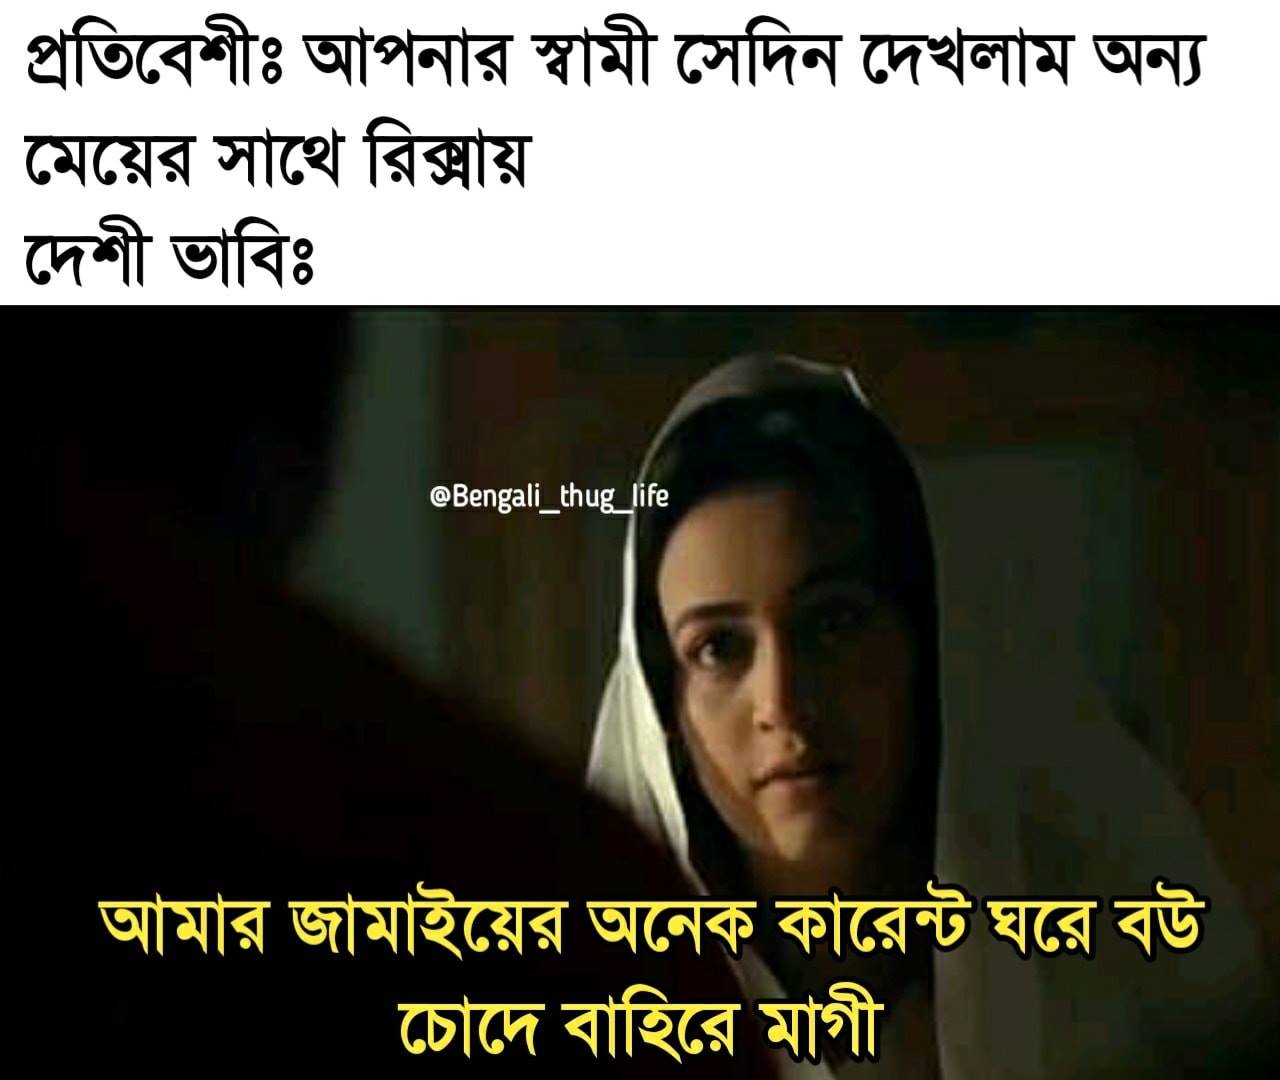
Caption: প্রতিবেশীঃ আপনার স্বামী সেদিন দেখলাম অন্য মেয়ের সাথে রিক্সায়   দেশী ভাবিঃ আমার জামাইয়ের অনেক কারেন্ট ঘরে বউ চোদে বাহিরে মাগী
Label: hate